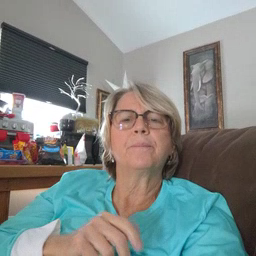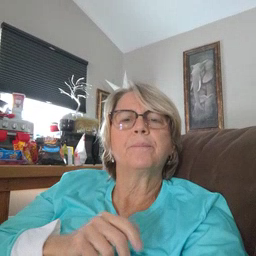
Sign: lion